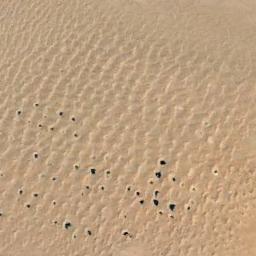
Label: desert